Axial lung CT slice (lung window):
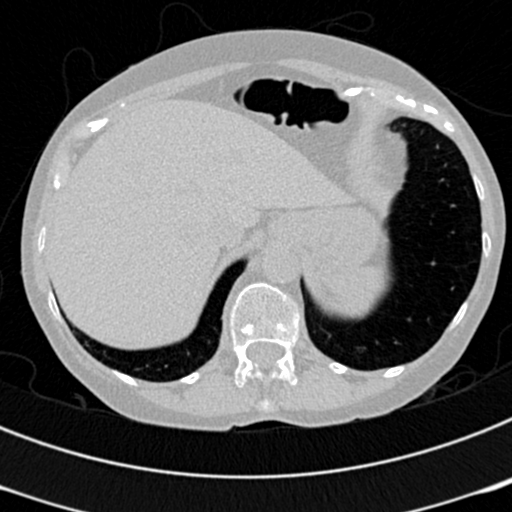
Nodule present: no